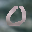
Label: 0